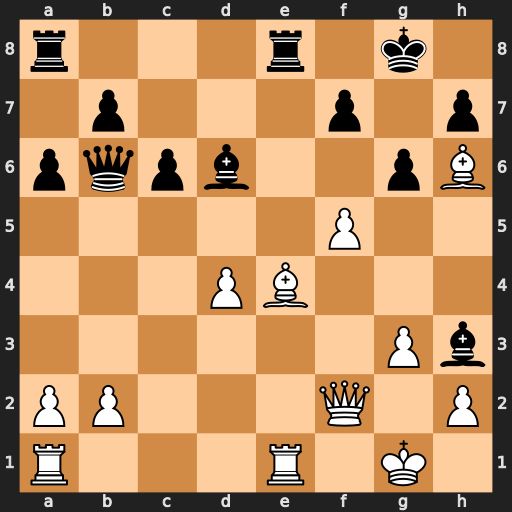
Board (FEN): r3r1k1/1p3p1p/pqpb2pB/5P2/3PB3/6Pb/PP3Q1P/R3R1K1
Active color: w
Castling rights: -
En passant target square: -
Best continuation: fxg6 hxg6 Bxg6 fxg6 Qf6 Be5 Qxg6+